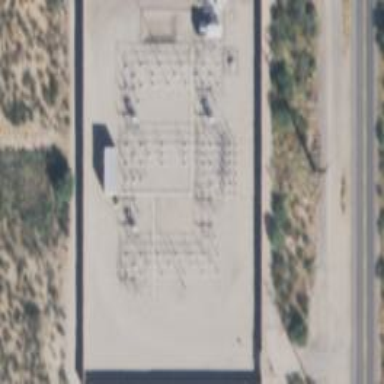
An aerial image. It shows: Switch for power supply.